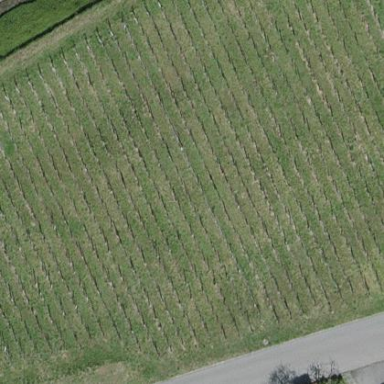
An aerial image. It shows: Beautiful vineyard in the countryside.